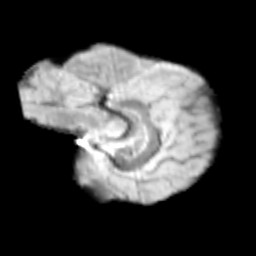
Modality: T2w
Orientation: sagittal
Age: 11
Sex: male
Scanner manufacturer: siemens
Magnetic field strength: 3 T
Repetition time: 3.8 s
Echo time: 0.07 s